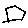
Label: hexagon